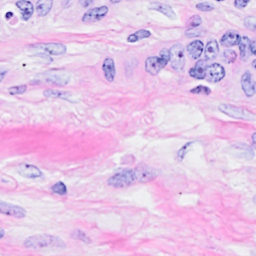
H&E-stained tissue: Breast